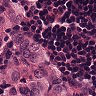
Metastatic tissue present: yes